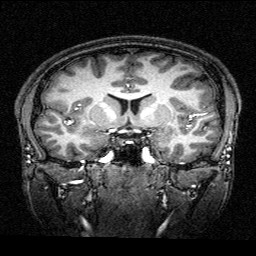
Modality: T1w
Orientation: sagittal
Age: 18
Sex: male